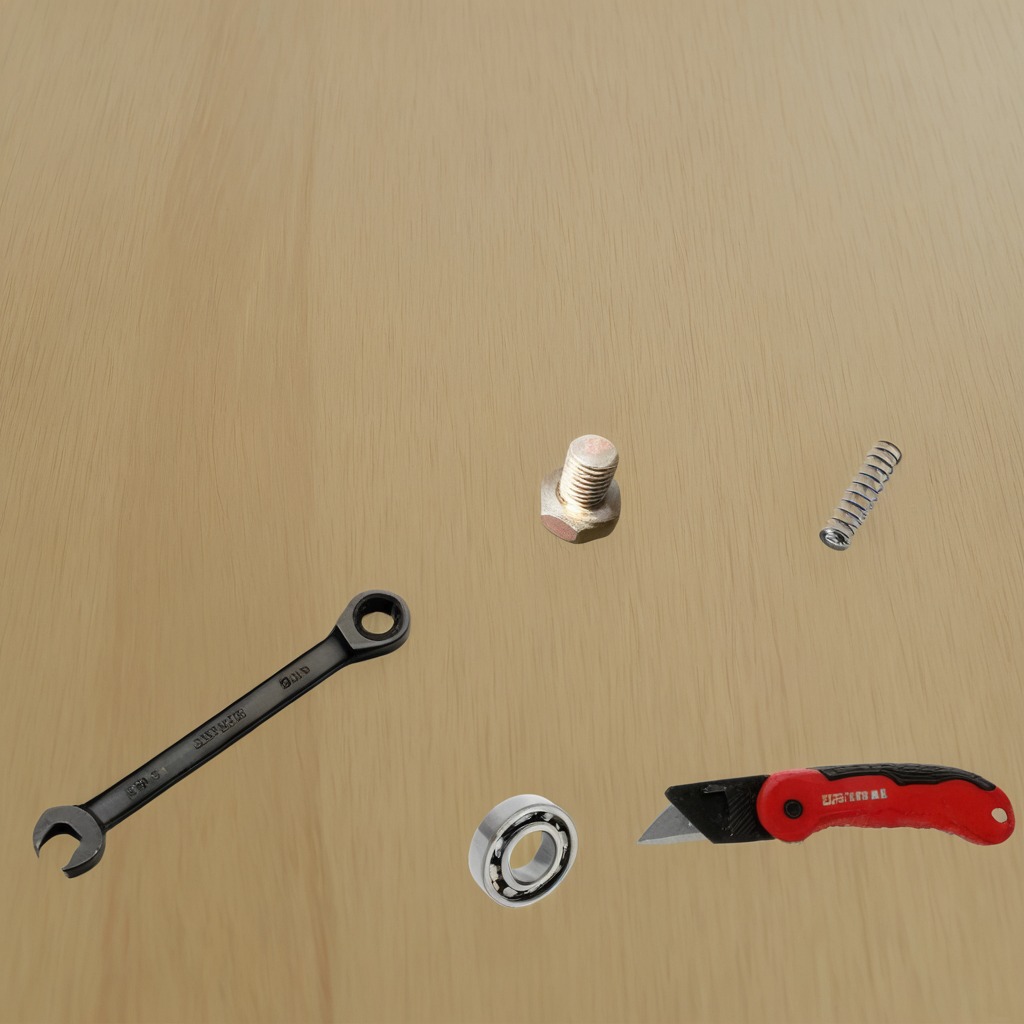
A metal ball bearing, a utility knife, a metal machine screw, a coiled metal spring, and a wrench are lying on the plywood surface.